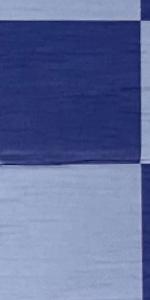
Label: Empty